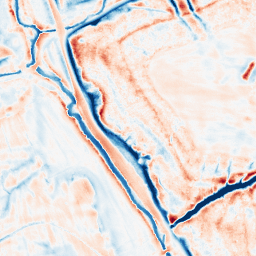
Category: edge_preserving
Decomposition family: bilateral
Decomposition parameters: d: 21
sigma_color: 75
sigma_space: 150
Upsampling method: sinc_blackman
Upsampling parameters: scale: 4
kernel_size: 16
Upsampling scale: 4